Interaction volume radius: 10 \u00c5
Interaction volume height: 40 \u00c5
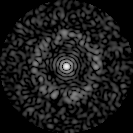
Disorder parameter: 0.8418